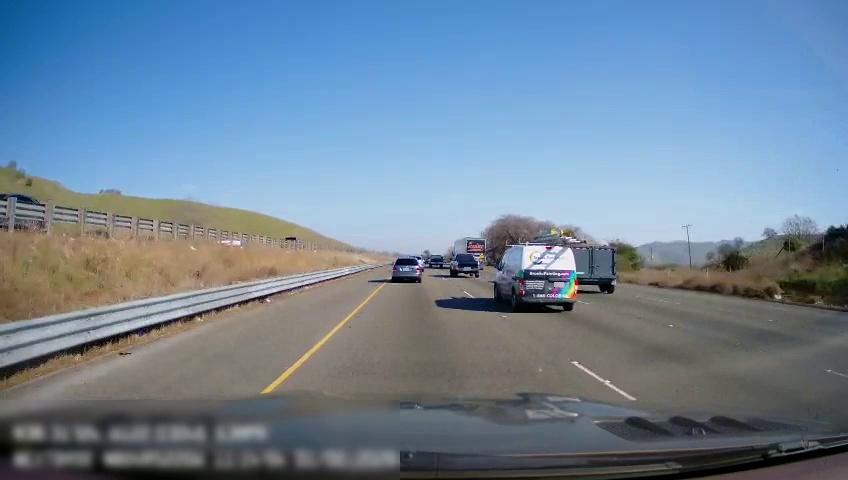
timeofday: Day
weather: Sunny
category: Drivable Space
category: Vehicles | Car
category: Vehicles | Car
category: Vehicles | Truck
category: Vehicles | Truck
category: Vehicles | SUV
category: Vehicles | Truck
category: Vehicles | Other LV
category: Vehicles | Van
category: Vehicles | SUV
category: Lanes | Current Lane
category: Lanes | Current Lane
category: Lanes | Alternate Lane
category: Lanes | Alternate Lane